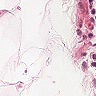
Metastatic tissue present: no